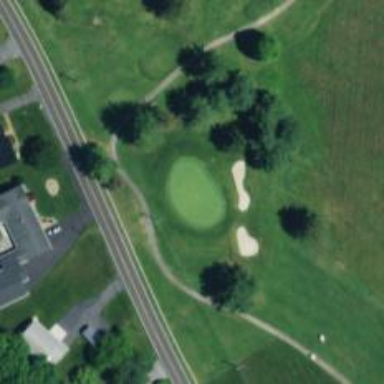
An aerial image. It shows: Golf hole.